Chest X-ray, AP view. Patient: 25 years old, sex F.
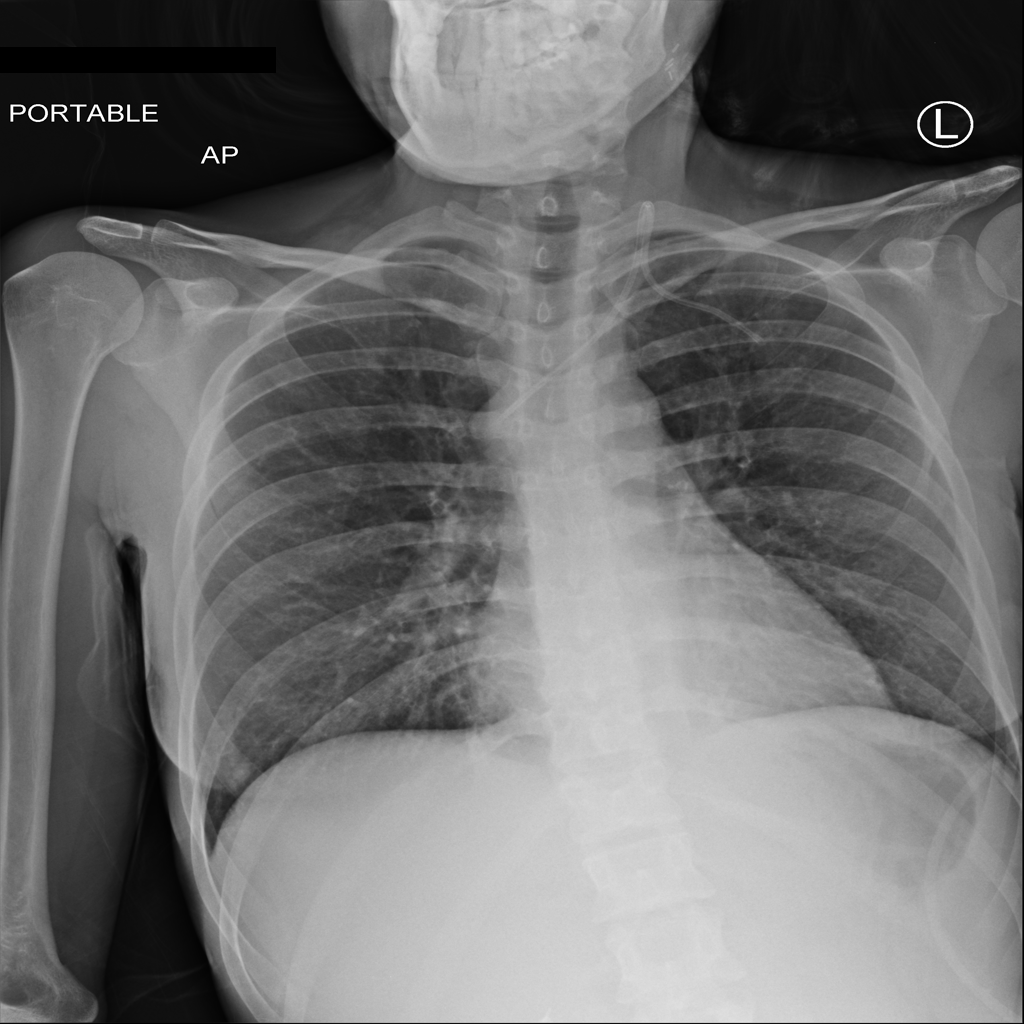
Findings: Pleural_Thickening